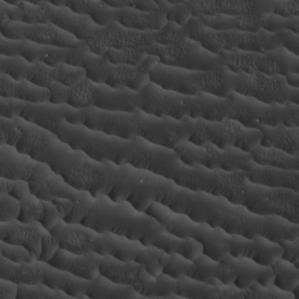
Label: non_frost